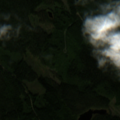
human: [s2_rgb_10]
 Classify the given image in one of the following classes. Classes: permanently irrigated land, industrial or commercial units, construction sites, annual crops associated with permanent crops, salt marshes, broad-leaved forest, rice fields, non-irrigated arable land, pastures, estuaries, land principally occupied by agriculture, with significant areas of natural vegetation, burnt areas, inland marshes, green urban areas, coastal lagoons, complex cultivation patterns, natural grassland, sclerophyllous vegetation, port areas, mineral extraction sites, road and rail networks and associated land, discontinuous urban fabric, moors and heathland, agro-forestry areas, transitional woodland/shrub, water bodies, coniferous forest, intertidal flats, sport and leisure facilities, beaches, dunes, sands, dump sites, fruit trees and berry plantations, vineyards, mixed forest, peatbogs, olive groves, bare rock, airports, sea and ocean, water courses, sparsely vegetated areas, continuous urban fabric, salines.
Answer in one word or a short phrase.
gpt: coniferous forest, mixed forest, transitional woodland/shrub